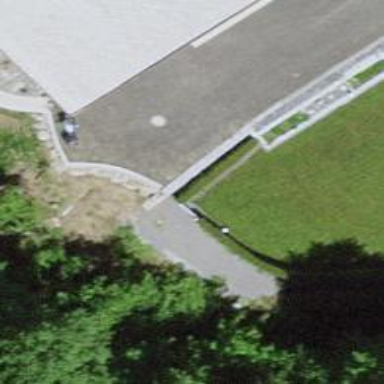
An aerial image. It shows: Hedge barrier.